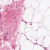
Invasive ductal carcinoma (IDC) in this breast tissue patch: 0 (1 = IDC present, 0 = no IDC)